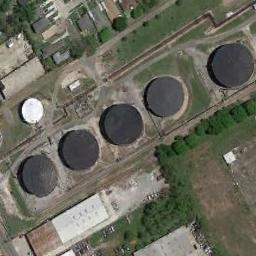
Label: storage_tank